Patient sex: F
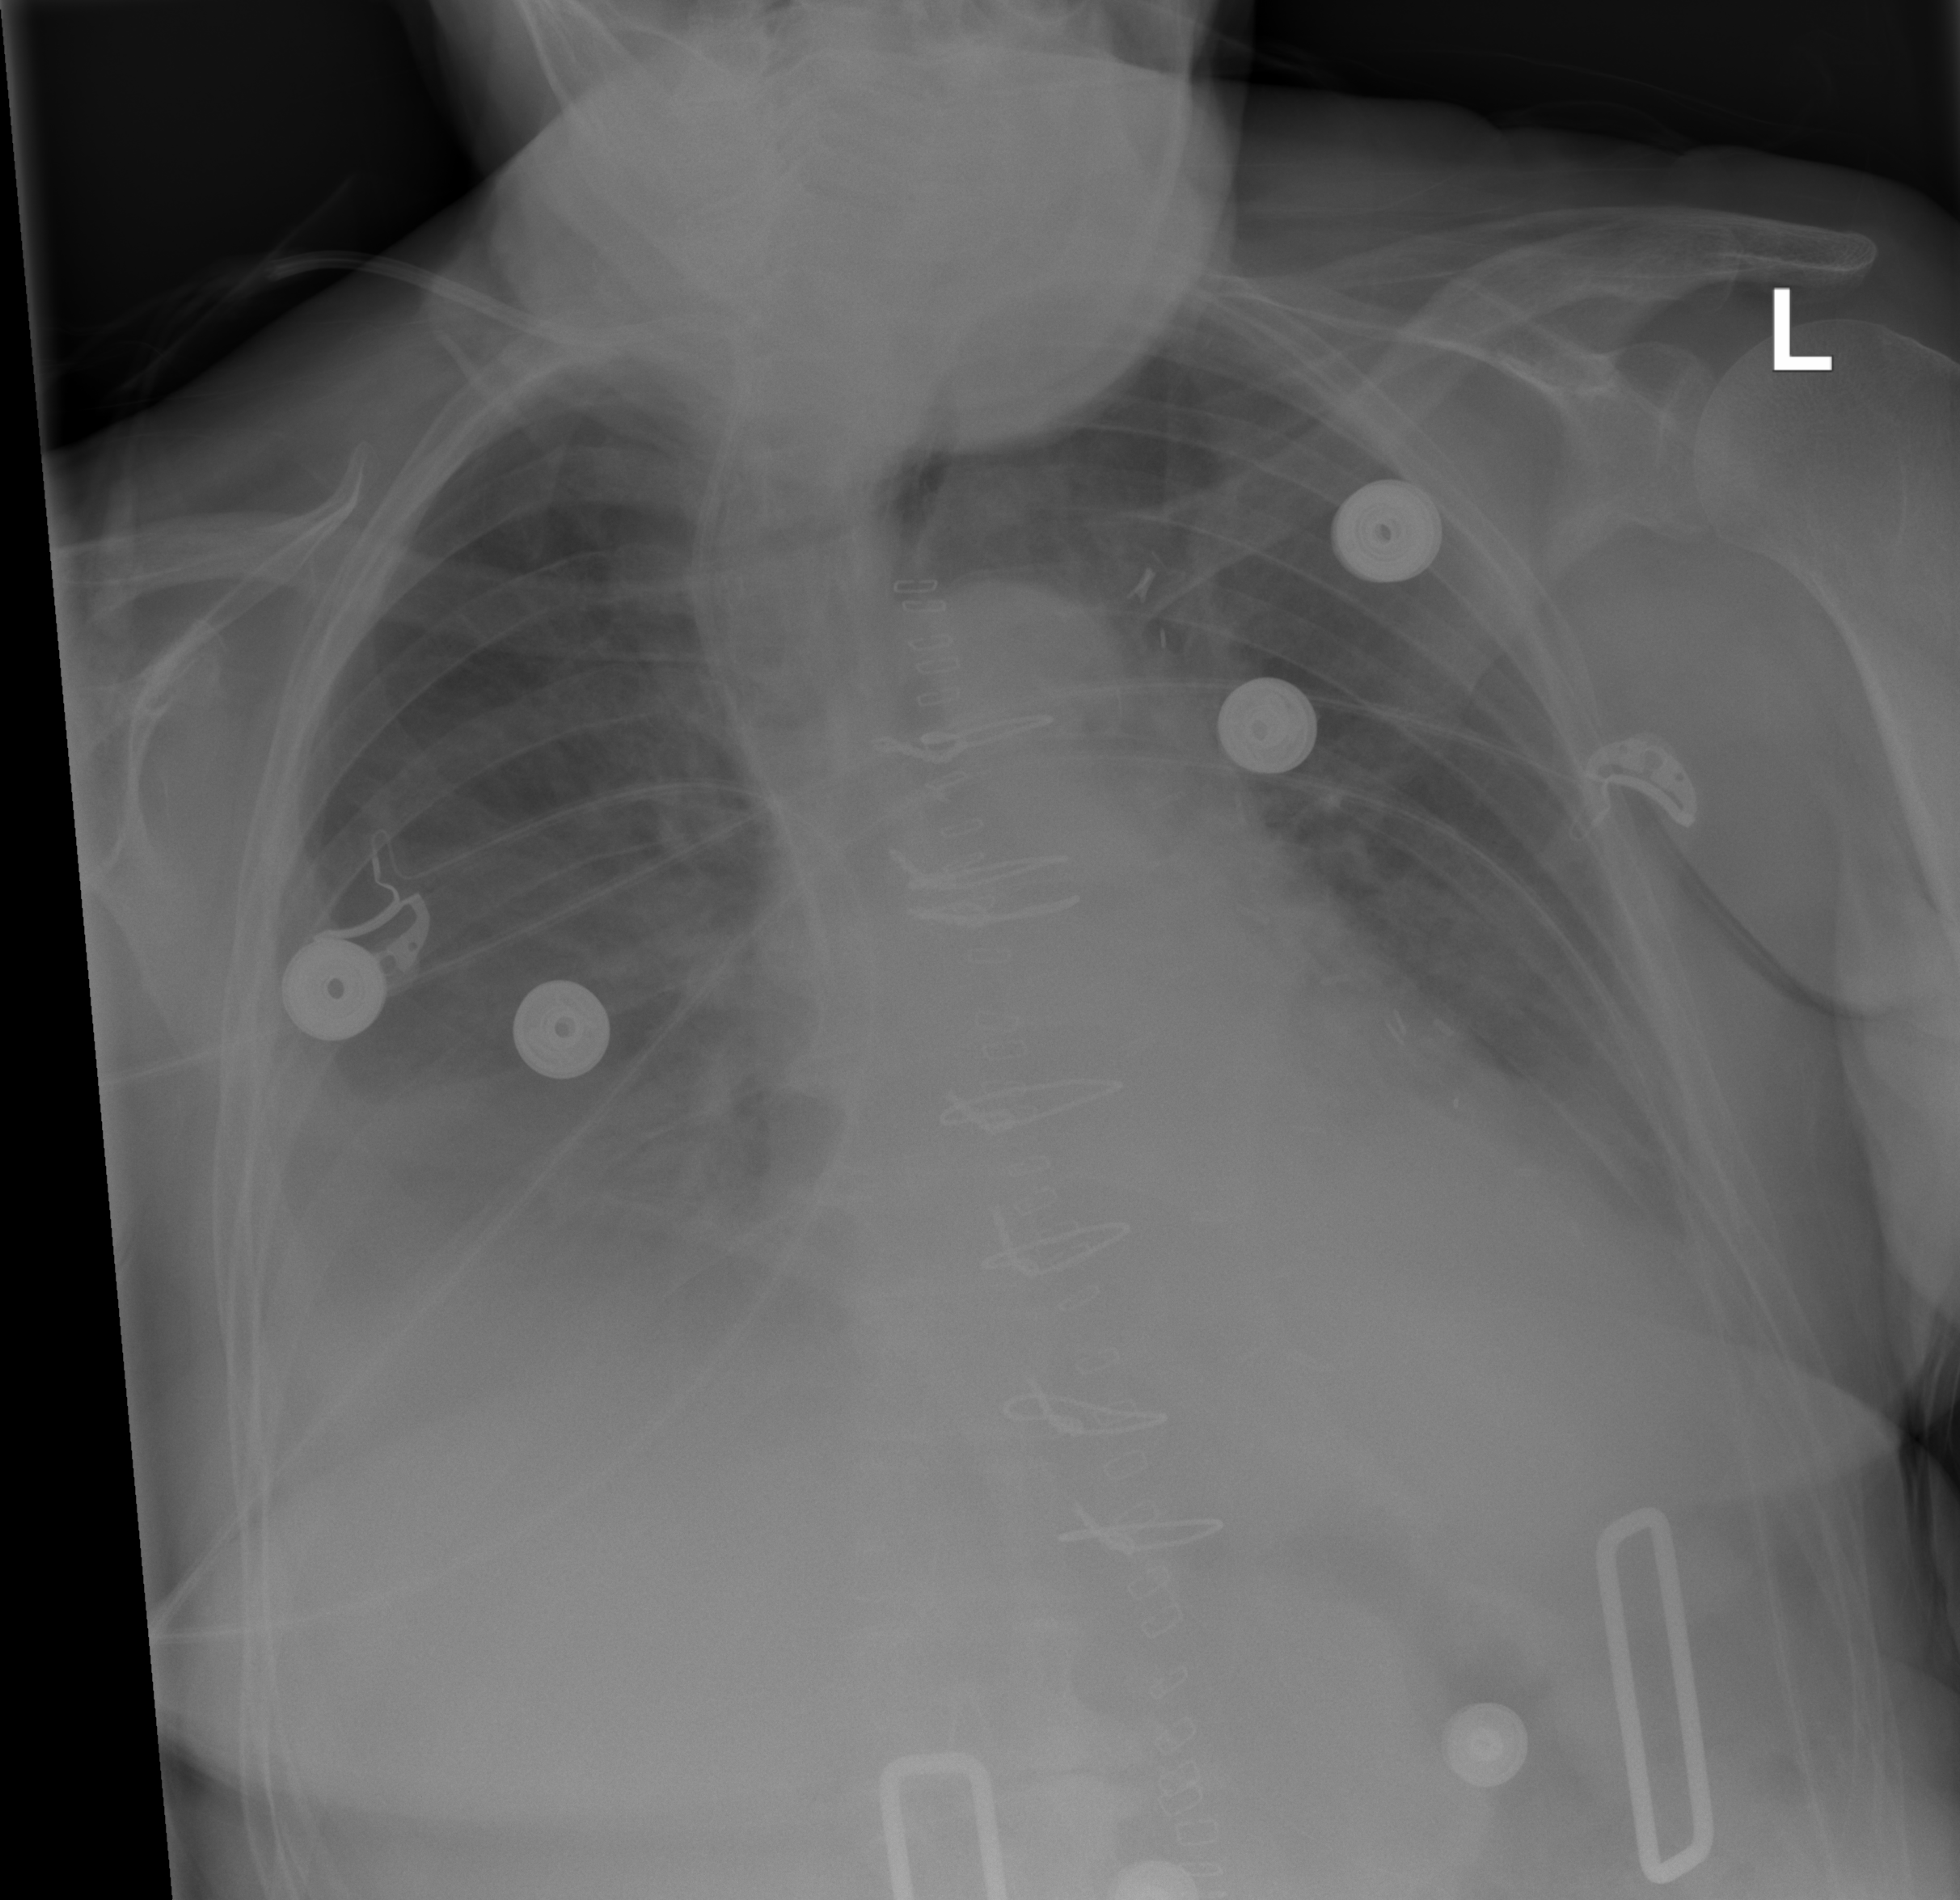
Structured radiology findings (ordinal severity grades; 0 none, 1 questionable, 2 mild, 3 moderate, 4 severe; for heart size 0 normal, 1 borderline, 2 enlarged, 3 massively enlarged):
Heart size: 0
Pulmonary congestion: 0
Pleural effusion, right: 2
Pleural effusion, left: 1
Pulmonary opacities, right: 0
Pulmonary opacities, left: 0
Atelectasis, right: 2
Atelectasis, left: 1